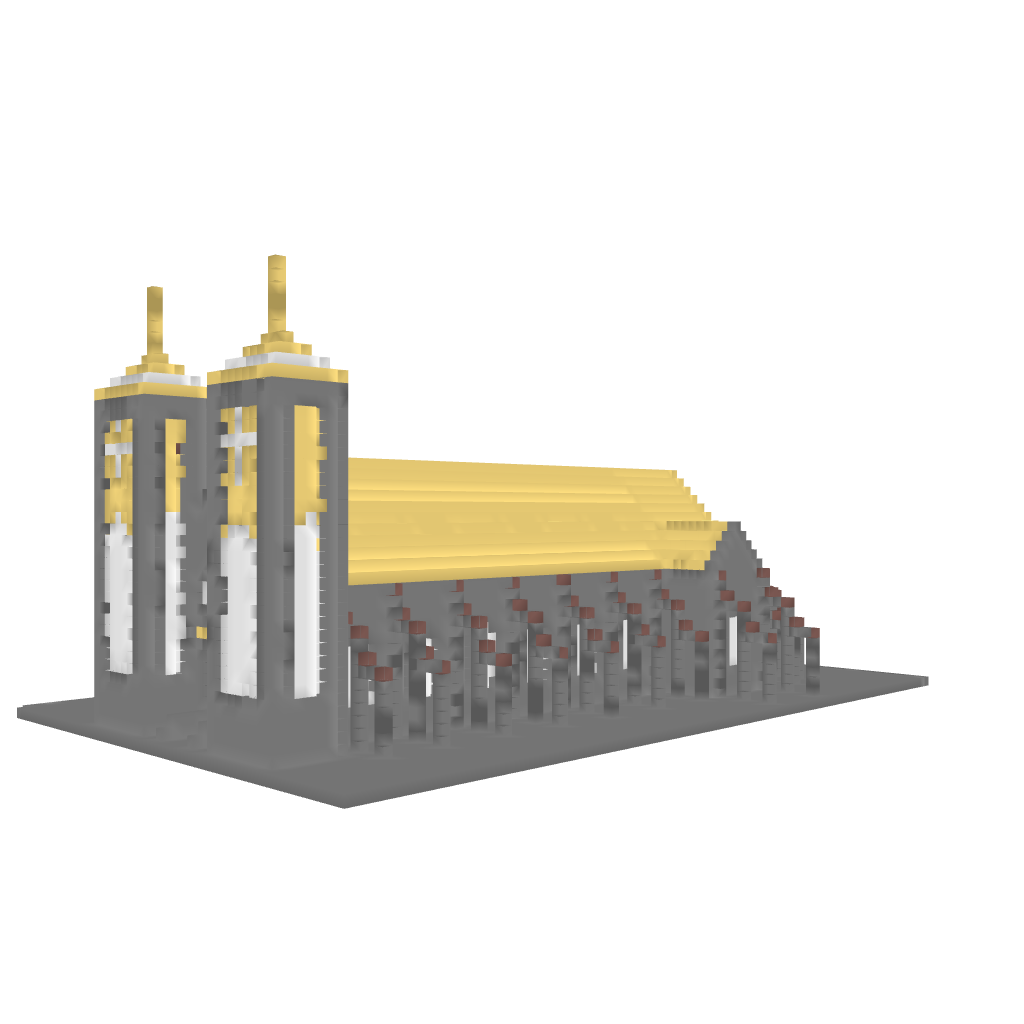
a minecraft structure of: cathedral high quality